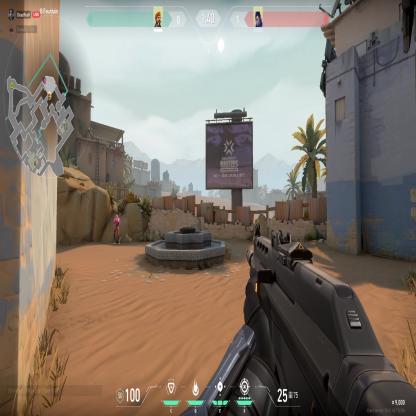
Label: enemy